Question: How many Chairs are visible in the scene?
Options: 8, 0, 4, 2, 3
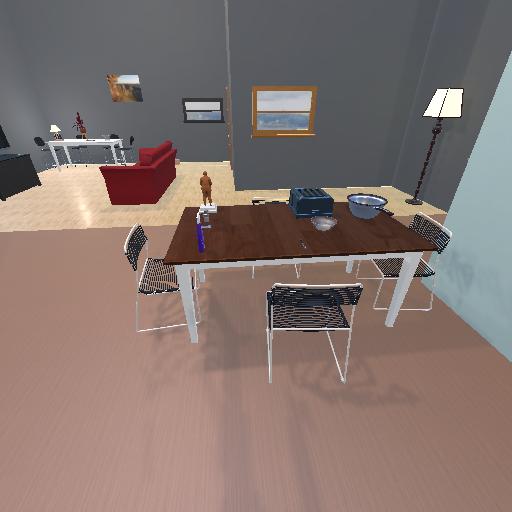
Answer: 8